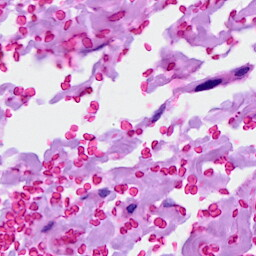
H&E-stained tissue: Breast